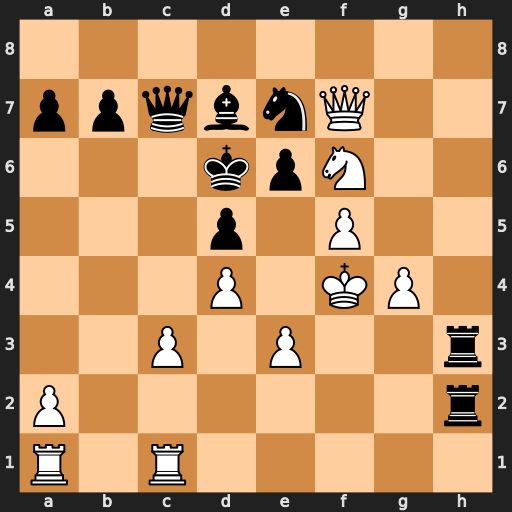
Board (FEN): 8/ppqbnQ2/3kpN2/3p1P2/3P1KP1/2P1P2r/P6r/R1R5
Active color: w
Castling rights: -
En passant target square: -
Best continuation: Ne8+ Kc6+ Nxc7